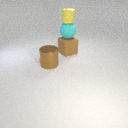
small yellow rubber cylinder above large brown rubber cube